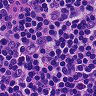
Metastatic tissue present: no